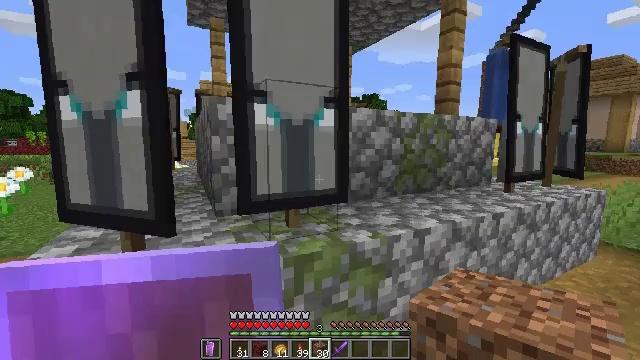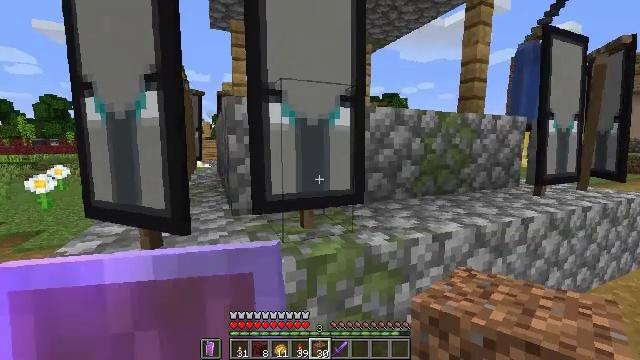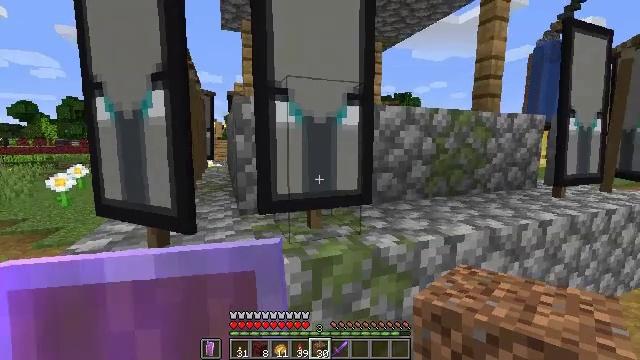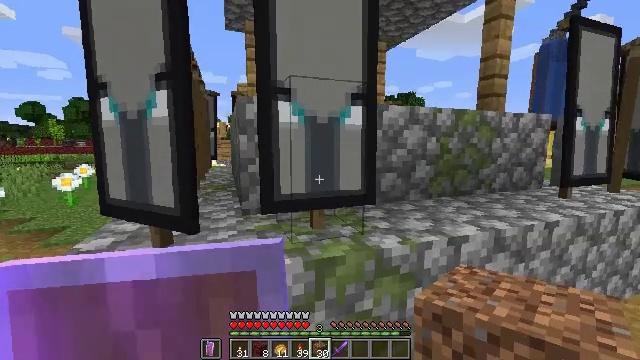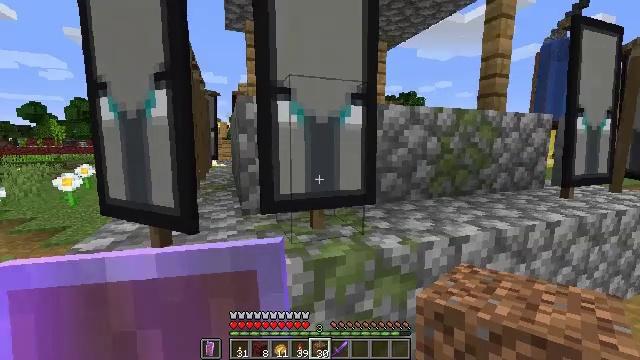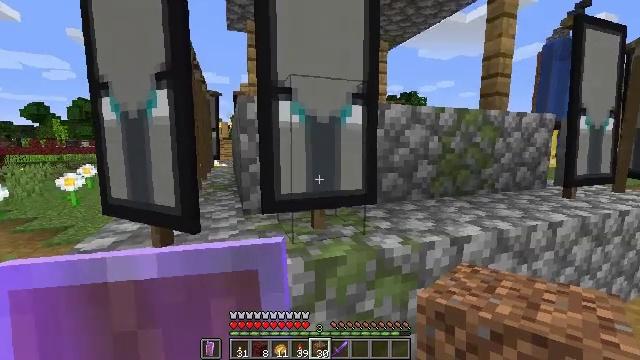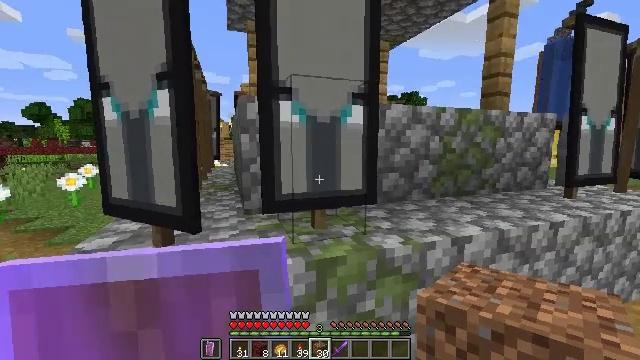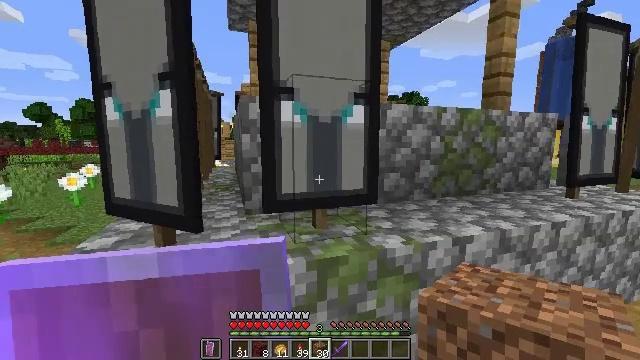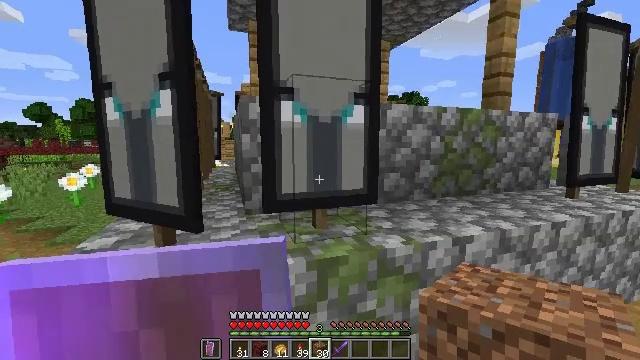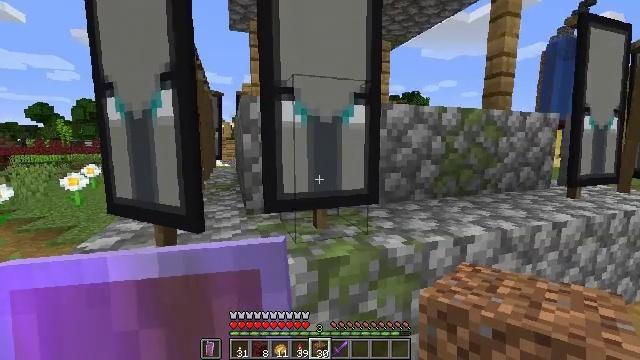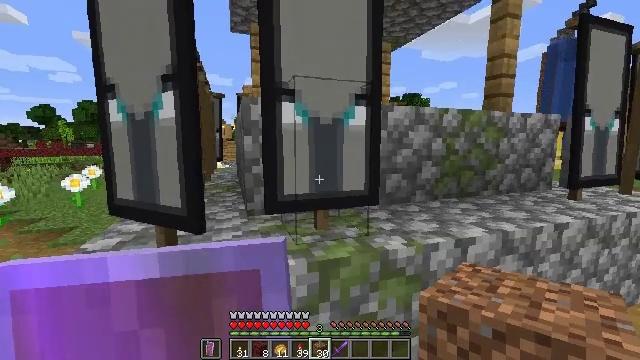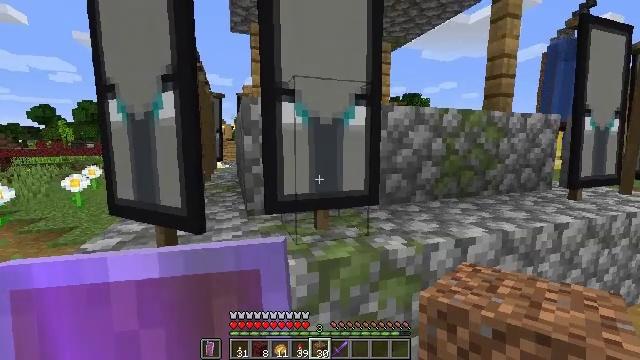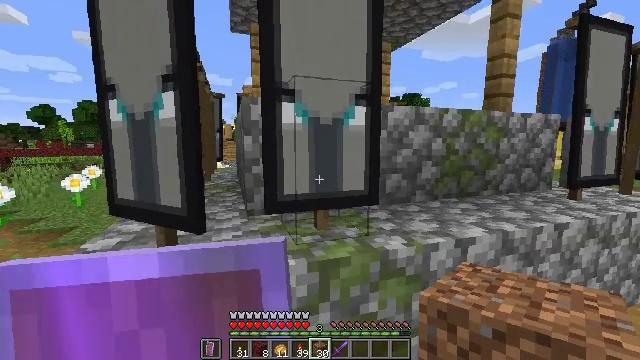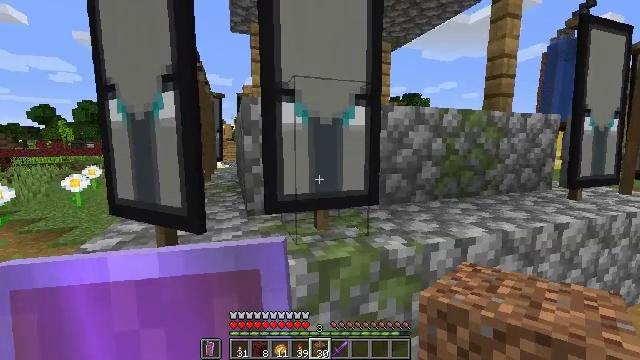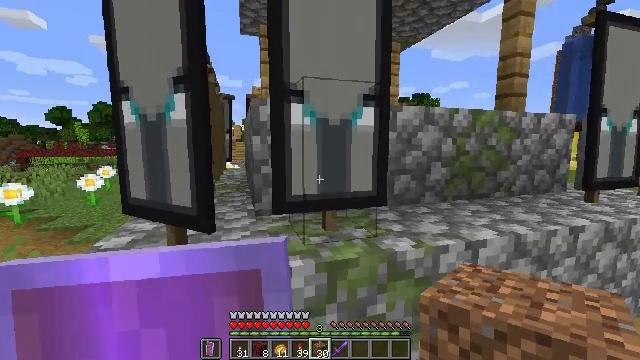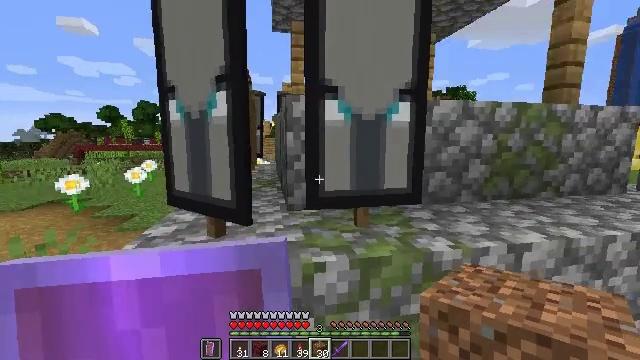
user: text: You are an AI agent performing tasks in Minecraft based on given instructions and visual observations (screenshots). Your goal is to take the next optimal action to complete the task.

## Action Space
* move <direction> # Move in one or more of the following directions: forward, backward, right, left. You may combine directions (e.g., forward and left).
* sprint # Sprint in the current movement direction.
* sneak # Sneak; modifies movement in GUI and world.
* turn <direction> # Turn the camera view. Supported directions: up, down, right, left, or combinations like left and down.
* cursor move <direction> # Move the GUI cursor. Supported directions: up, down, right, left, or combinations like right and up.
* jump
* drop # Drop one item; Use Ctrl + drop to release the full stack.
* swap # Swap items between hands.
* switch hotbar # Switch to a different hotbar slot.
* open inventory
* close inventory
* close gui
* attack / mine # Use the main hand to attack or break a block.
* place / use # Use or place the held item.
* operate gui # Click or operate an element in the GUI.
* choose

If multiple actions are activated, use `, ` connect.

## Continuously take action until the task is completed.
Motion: motion action
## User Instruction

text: Collect the white banner for decoration.
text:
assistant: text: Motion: turn left
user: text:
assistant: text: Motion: turn left
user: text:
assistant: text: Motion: no_op
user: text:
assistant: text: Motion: no_op
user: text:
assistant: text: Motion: no_op
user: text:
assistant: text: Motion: no_op
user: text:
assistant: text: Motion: no_op
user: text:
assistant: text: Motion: no_op
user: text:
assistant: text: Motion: no_op
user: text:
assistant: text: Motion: no_op
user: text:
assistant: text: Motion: no_op
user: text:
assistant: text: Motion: no_op
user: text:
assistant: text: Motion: no_op
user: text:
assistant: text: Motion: turn left
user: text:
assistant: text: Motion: move left, turn left
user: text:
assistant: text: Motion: move left, turn left and down
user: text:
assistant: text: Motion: move left, turn left
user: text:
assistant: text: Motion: move forward and move left
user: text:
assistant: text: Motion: move forward and move left
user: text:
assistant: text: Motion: move forward and move left
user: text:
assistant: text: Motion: move forward and move left
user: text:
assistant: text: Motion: move forward and move left, turn right and down
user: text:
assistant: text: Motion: move forward and move left, turn right
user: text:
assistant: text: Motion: move forward and move left, turn right
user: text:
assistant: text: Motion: move forward and move left, turn right
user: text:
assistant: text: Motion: move forward and move left, turn right
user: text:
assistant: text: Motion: move forward and move left, turn right and down
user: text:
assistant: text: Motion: move forward and move left, turn right
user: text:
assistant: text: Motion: move forward and move left, turn right
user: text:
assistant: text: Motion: move forward and move left, turn right